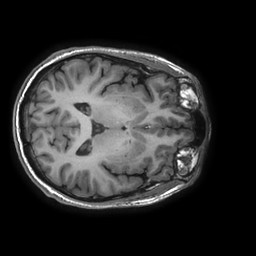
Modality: T1w
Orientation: axial
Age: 34
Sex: male
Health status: healthy
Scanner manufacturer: ge
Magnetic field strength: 3 T
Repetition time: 0.008248 s
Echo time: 0.003108 s